Field crop: maize
Growth stage: 2
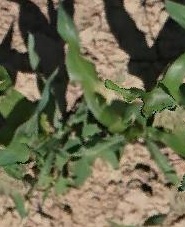
Species: maize